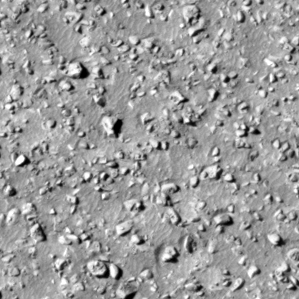
Label: non_frost